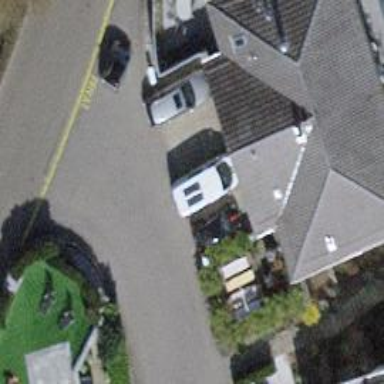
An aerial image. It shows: Residential road.